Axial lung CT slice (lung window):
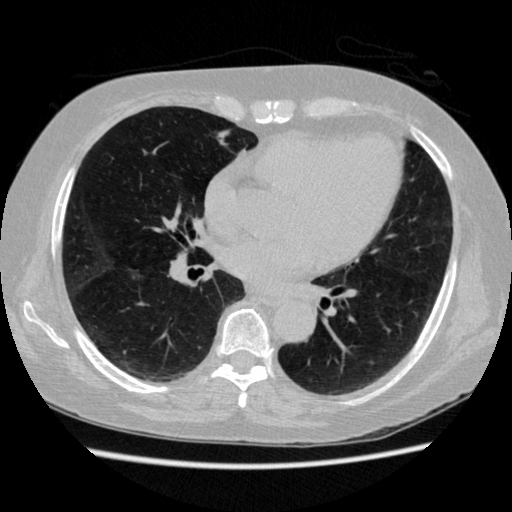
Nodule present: no